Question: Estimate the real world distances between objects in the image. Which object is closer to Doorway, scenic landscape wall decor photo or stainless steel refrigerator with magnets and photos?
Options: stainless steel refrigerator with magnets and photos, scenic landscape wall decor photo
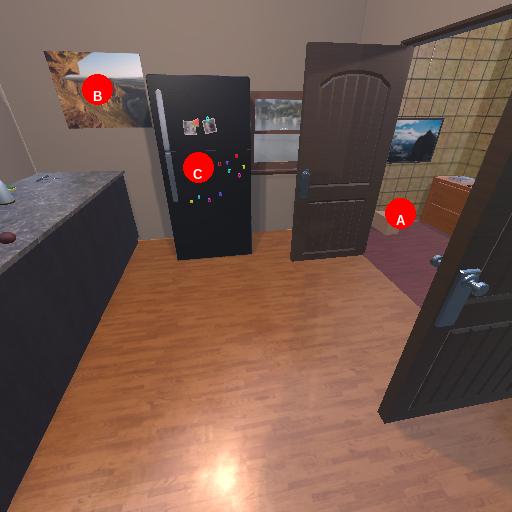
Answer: stainless steel refrigerator with magnets and photos